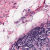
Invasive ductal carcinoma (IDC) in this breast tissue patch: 0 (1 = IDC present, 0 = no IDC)